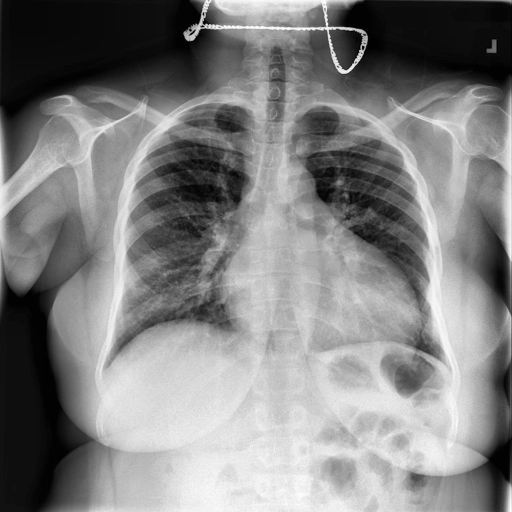
Finding: NORMAL